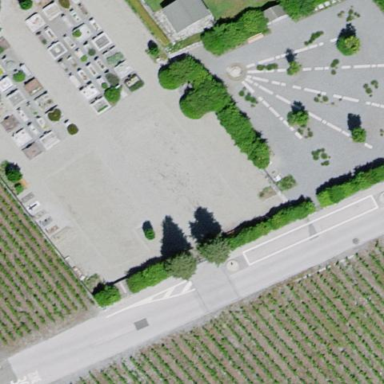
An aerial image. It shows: Cemetery.